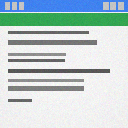
Screen state: on